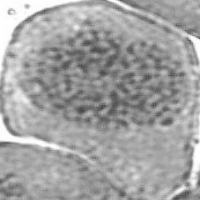
Label: prophase